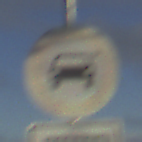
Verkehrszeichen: VerbotKraftwagen
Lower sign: MehrspurigeFahrzeugeFrei5
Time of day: SunriseSunset
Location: Outdoor (Nature)
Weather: PartlyCloudy
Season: NotSpecified
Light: Natural